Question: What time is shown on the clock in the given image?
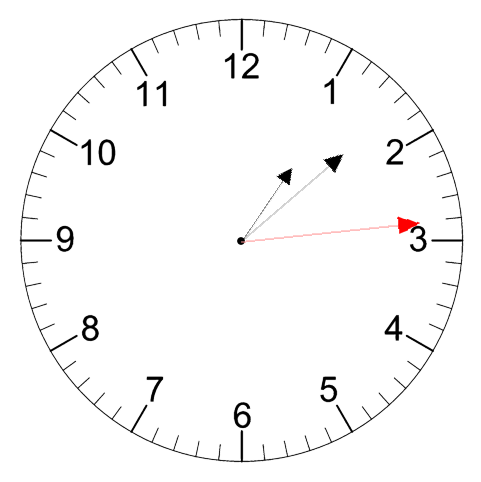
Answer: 01:08:14